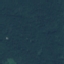
Label: Forest